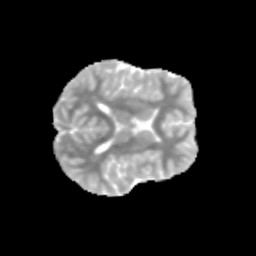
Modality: MD
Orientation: axial
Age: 13
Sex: male
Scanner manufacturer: siemens
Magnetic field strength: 3 T
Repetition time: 3.8 s
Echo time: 0.07 s